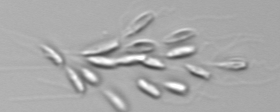
Label: Dinobryon